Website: crate-barrel
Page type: delivery-shipping
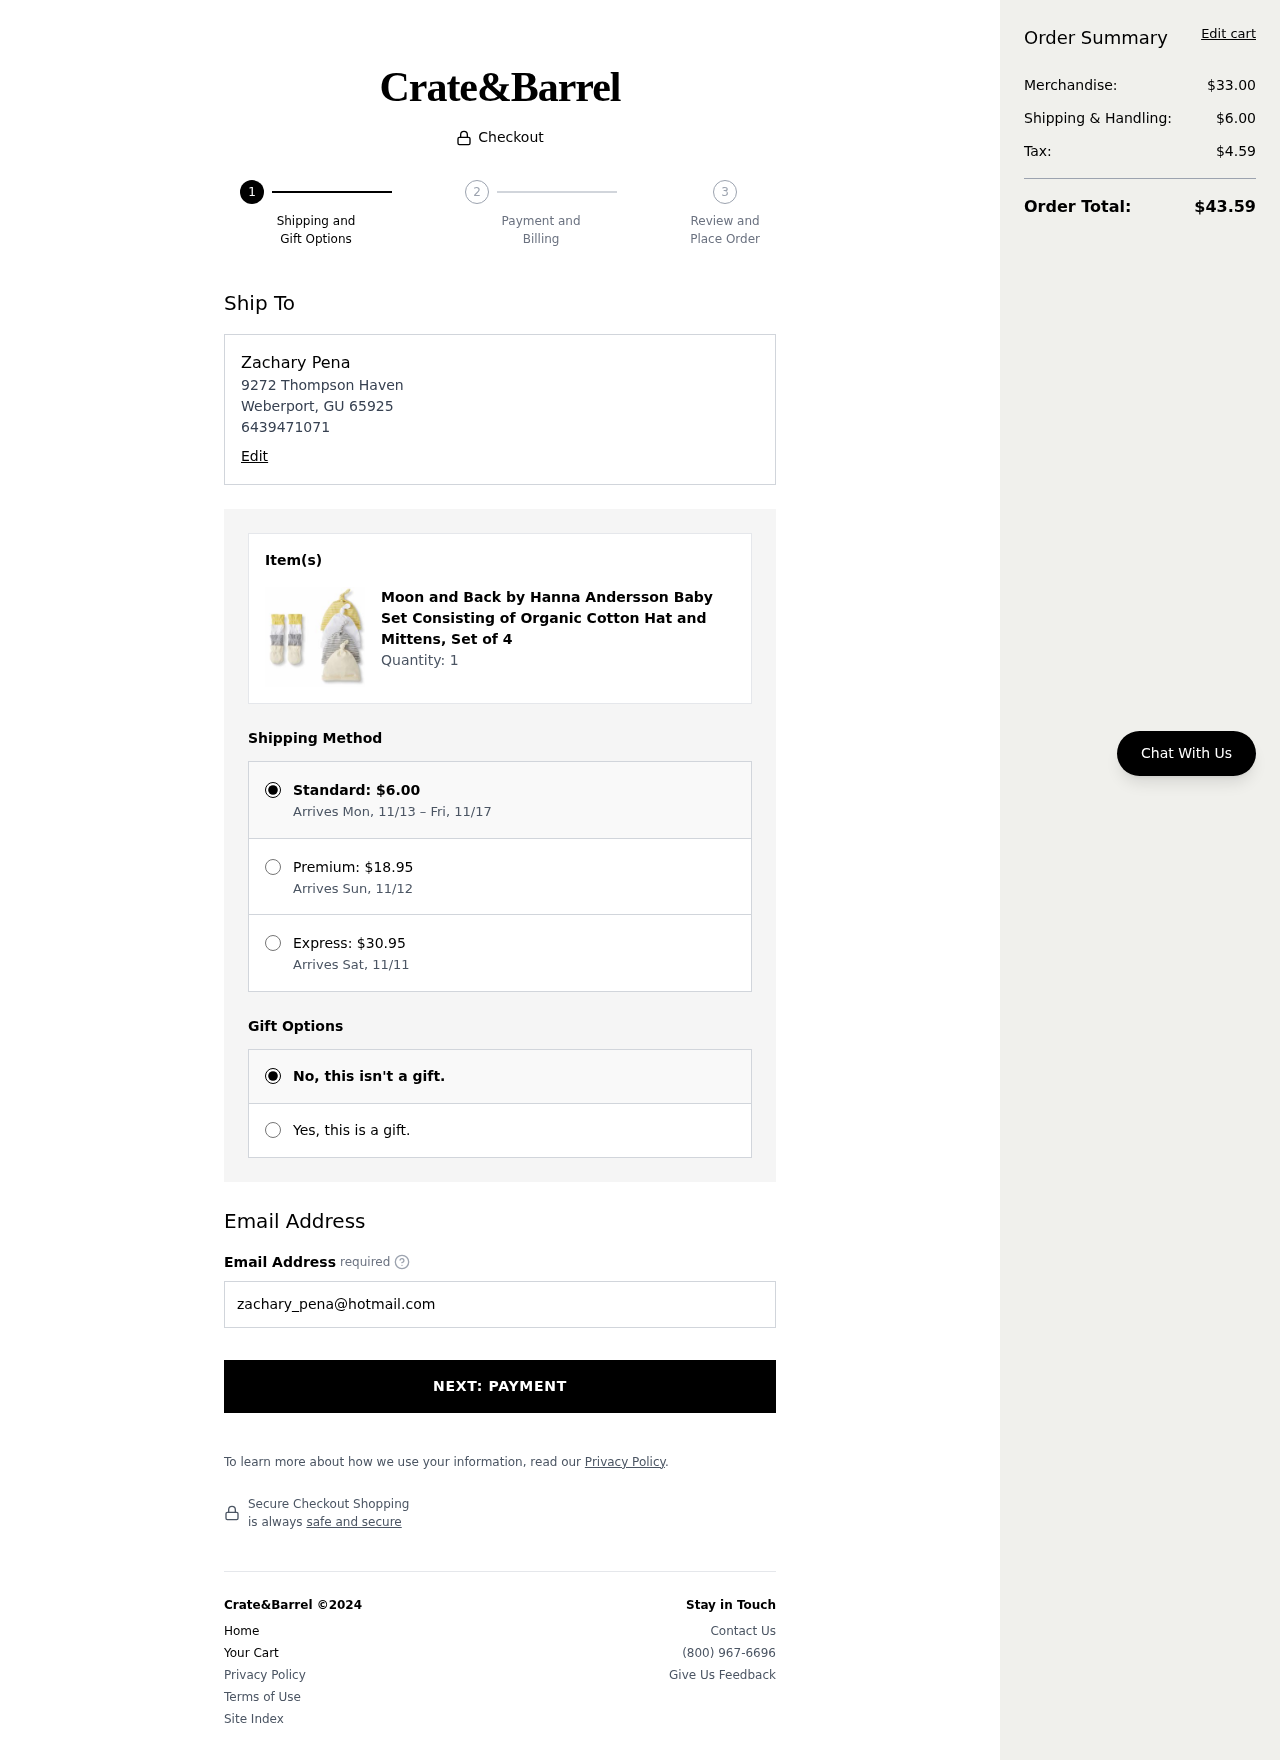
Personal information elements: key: PII_EMAIL
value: zachary_pena@hotmail.com
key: PII_FULLNAME
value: Zachary Pena
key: PII_PHONE
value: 6439471071
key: PII_STREET
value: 9272 Thompson Haven
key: PII_CITY_STATE_ZIP
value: Weberport, GU 65925
Product elements: key: PRODUCT1_NAME
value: Moon and Back by Hanna Andersson Baby Set Consisting of Organic Cotton Hat and Mittens, Set of 4
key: PRODUCT1_QUANTITY
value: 1
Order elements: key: ORDER_SHIPPING_COST
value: $6.00
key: ORDER_SHIPPING_DATE
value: Arrives Mon, 11/13 – Fri, 11/17
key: ORDER_PREMIUM_SHIPPING
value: $18.95
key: ORDER_PREMIUM_DATE
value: Arrives Sun, 11/12
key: ORDER_EXPRESS_SHIPPING
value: $30.95
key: ORDER_EXPRESS_DATE
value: Arrives Sat, 11/11
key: ORDER_SUBTOTAL
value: $33.00
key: ORDER_TAX
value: $4.59
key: ORDER_TOTAL
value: $43.59